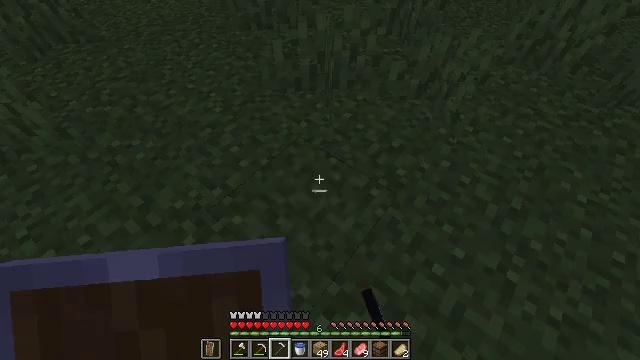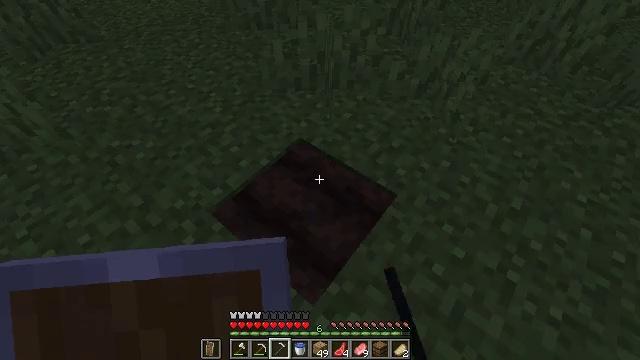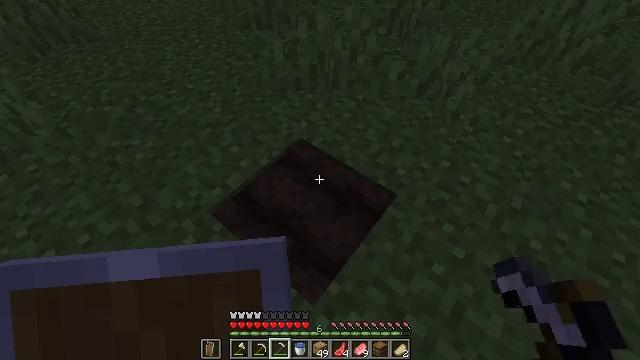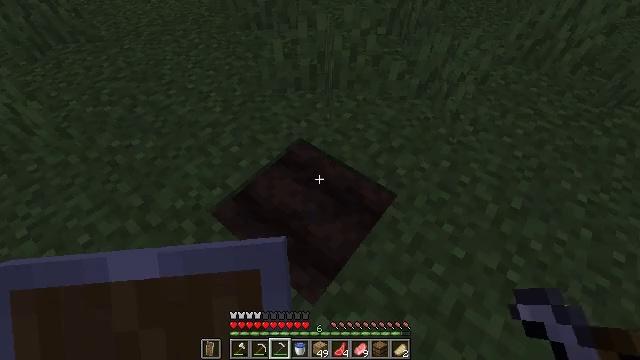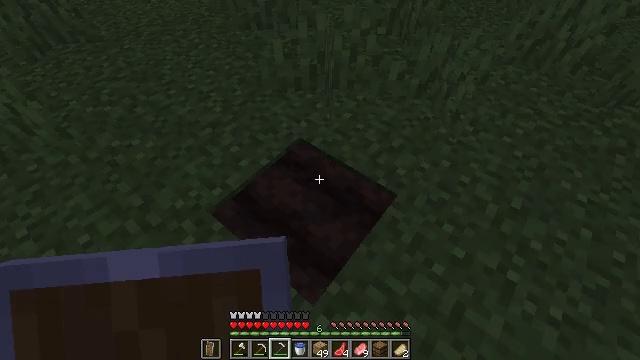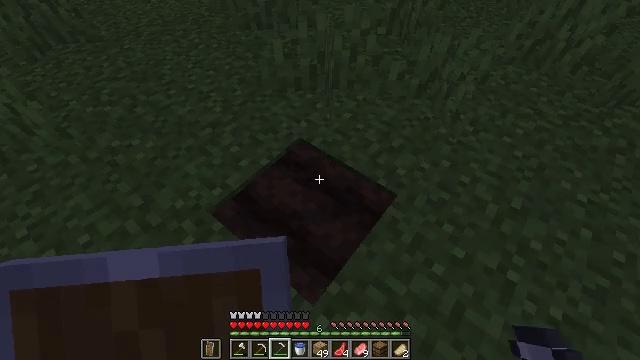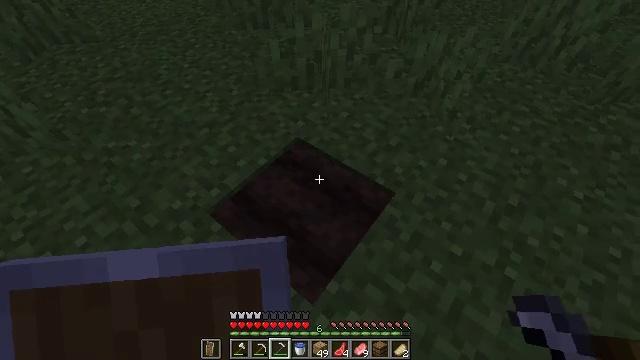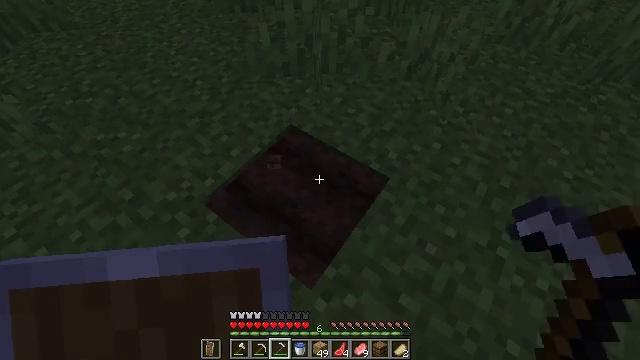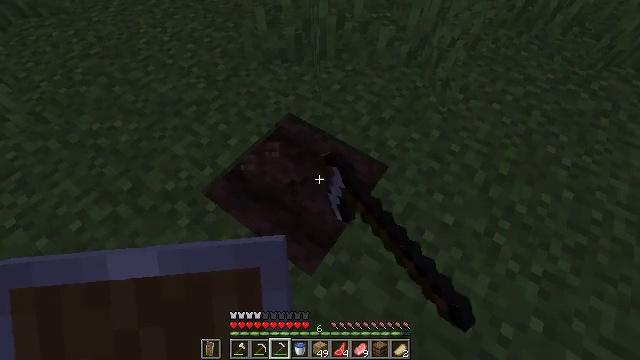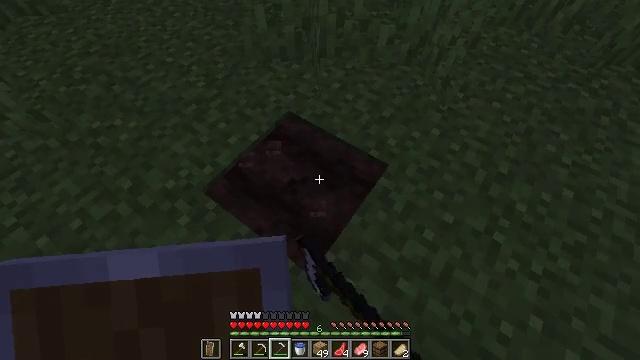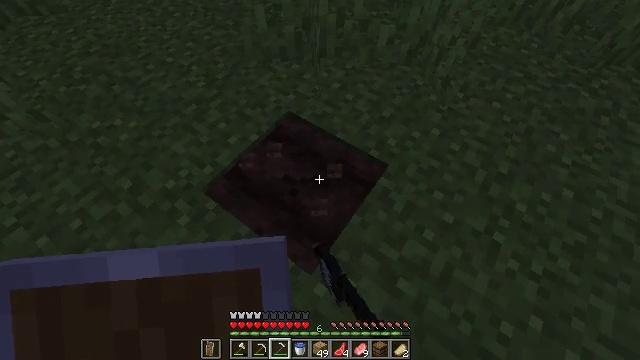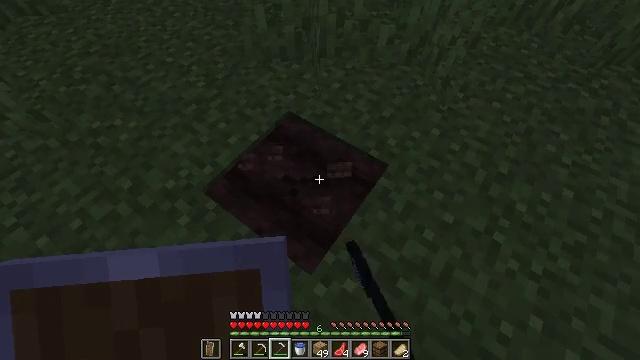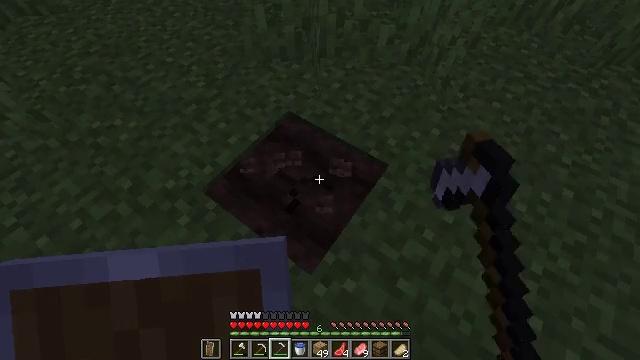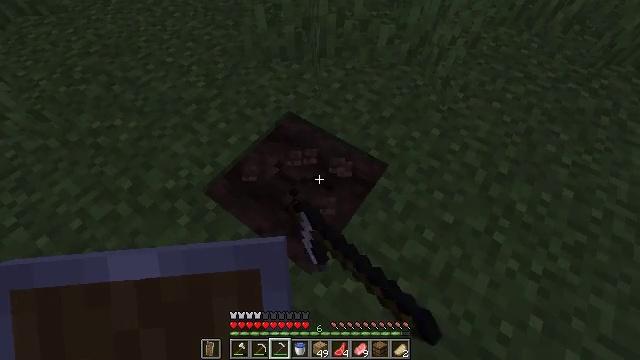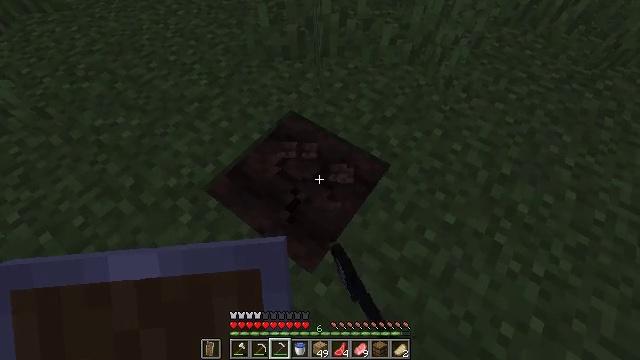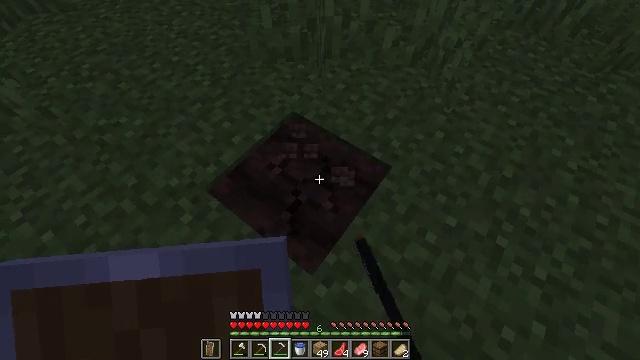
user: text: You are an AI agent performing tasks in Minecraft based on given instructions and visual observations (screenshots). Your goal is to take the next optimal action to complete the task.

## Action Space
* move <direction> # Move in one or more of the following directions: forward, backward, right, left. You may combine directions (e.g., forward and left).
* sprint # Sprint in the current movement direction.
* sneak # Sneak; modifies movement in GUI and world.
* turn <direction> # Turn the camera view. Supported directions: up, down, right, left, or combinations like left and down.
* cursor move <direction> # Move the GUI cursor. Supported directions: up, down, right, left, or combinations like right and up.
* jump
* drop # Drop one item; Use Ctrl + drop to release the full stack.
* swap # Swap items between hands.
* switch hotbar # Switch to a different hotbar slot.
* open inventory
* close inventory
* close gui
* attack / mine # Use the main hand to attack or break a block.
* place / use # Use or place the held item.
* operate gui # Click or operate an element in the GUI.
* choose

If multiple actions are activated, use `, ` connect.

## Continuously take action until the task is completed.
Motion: motion action
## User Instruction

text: Mine the farmland block.
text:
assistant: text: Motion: no_op
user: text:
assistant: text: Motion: no_op
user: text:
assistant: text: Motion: no_op
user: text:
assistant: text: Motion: no_op
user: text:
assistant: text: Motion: no_op
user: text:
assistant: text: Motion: no_op
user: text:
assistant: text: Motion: turn right and down, attack / mine
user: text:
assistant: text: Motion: turn down, attack / mine
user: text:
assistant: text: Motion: attack / mine
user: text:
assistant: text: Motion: attack / mine
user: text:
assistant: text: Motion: attack / mine
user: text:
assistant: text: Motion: attack / mine
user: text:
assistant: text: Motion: attack / mine
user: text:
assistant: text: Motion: attack / mine
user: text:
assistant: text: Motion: attack / mine
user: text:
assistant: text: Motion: attack / mine
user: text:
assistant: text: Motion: attack / mine
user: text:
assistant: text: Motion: attack / mine
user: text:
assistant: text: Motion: attack / mine
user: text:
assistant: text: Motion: attack / mine
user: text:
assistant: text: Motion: attack / mine
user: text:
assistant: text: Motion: attack / mine
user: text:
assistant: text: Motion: attack / mine
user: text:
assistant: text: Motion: attack / mine
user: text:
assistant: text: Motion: attack / mine
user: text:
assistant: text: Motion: attack / mine
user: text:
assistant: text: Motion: attack / mine
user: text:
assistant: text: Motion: no_op
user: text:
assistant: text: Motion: no_op